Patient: sex M, age 30
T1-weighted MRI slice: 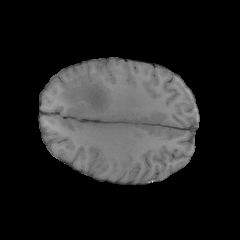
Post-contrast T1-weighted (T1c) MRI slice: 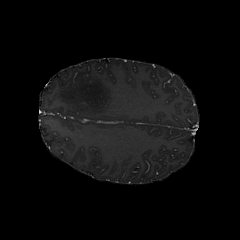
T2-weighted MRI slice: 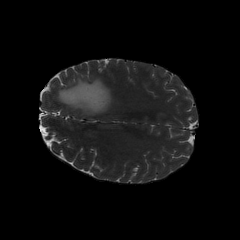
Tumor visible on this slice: yes
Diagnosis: Astrocytoma, IDH-mutant
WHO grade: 3